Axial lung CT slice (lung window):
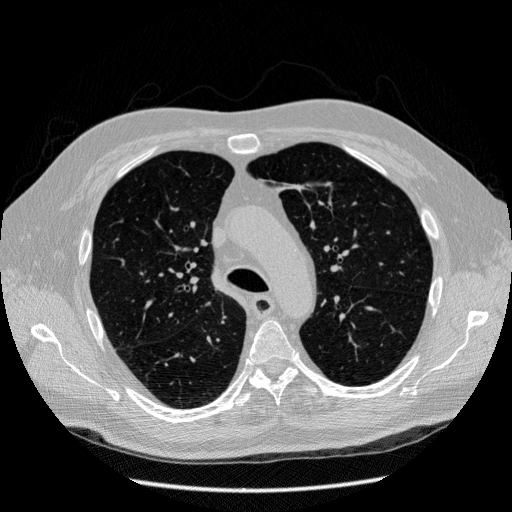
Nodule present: no